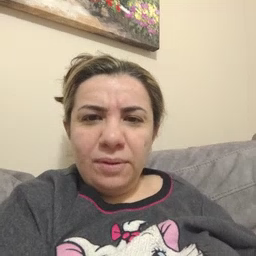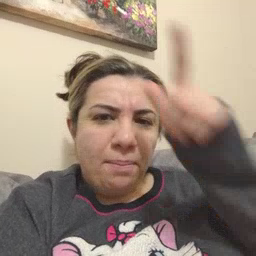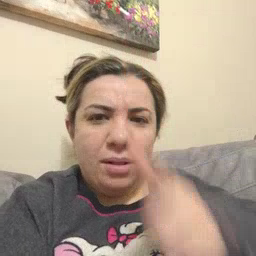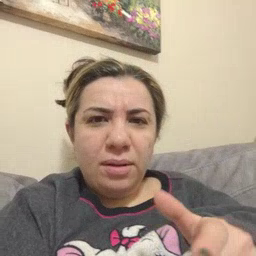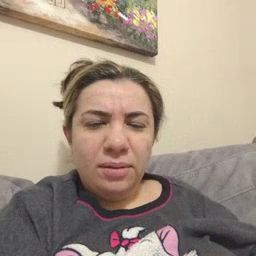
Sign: brother